Interaction volume radius: 5 \u00c5
Interaction volume height: 35 \u00c5
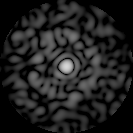
Disorder parameter: 0.8308